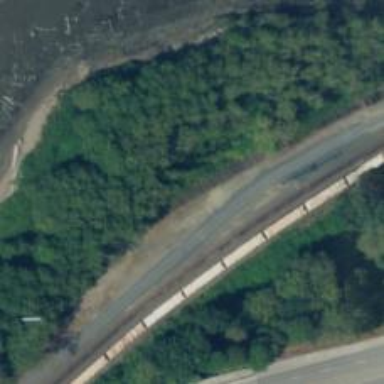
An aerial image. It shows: Disused railway.